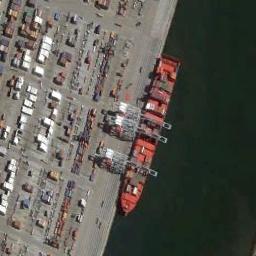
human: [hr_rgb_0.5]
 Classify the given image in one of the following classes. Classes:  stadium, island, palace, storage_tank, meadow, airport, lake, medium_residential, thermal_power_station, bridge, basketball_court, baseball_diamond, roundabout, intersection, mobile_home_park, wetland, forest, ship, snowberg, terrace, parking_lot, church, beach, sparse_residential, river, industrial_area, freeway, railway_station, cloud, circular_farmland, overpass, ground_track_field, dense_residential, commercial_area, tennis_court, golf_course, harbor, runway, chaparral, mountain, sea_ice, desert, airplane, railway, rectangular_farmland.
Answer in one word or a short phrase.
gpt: ship